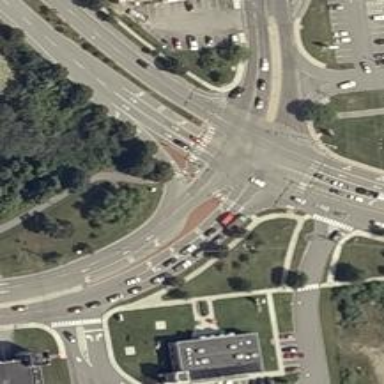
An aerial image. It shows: Footway with zebra crossing.